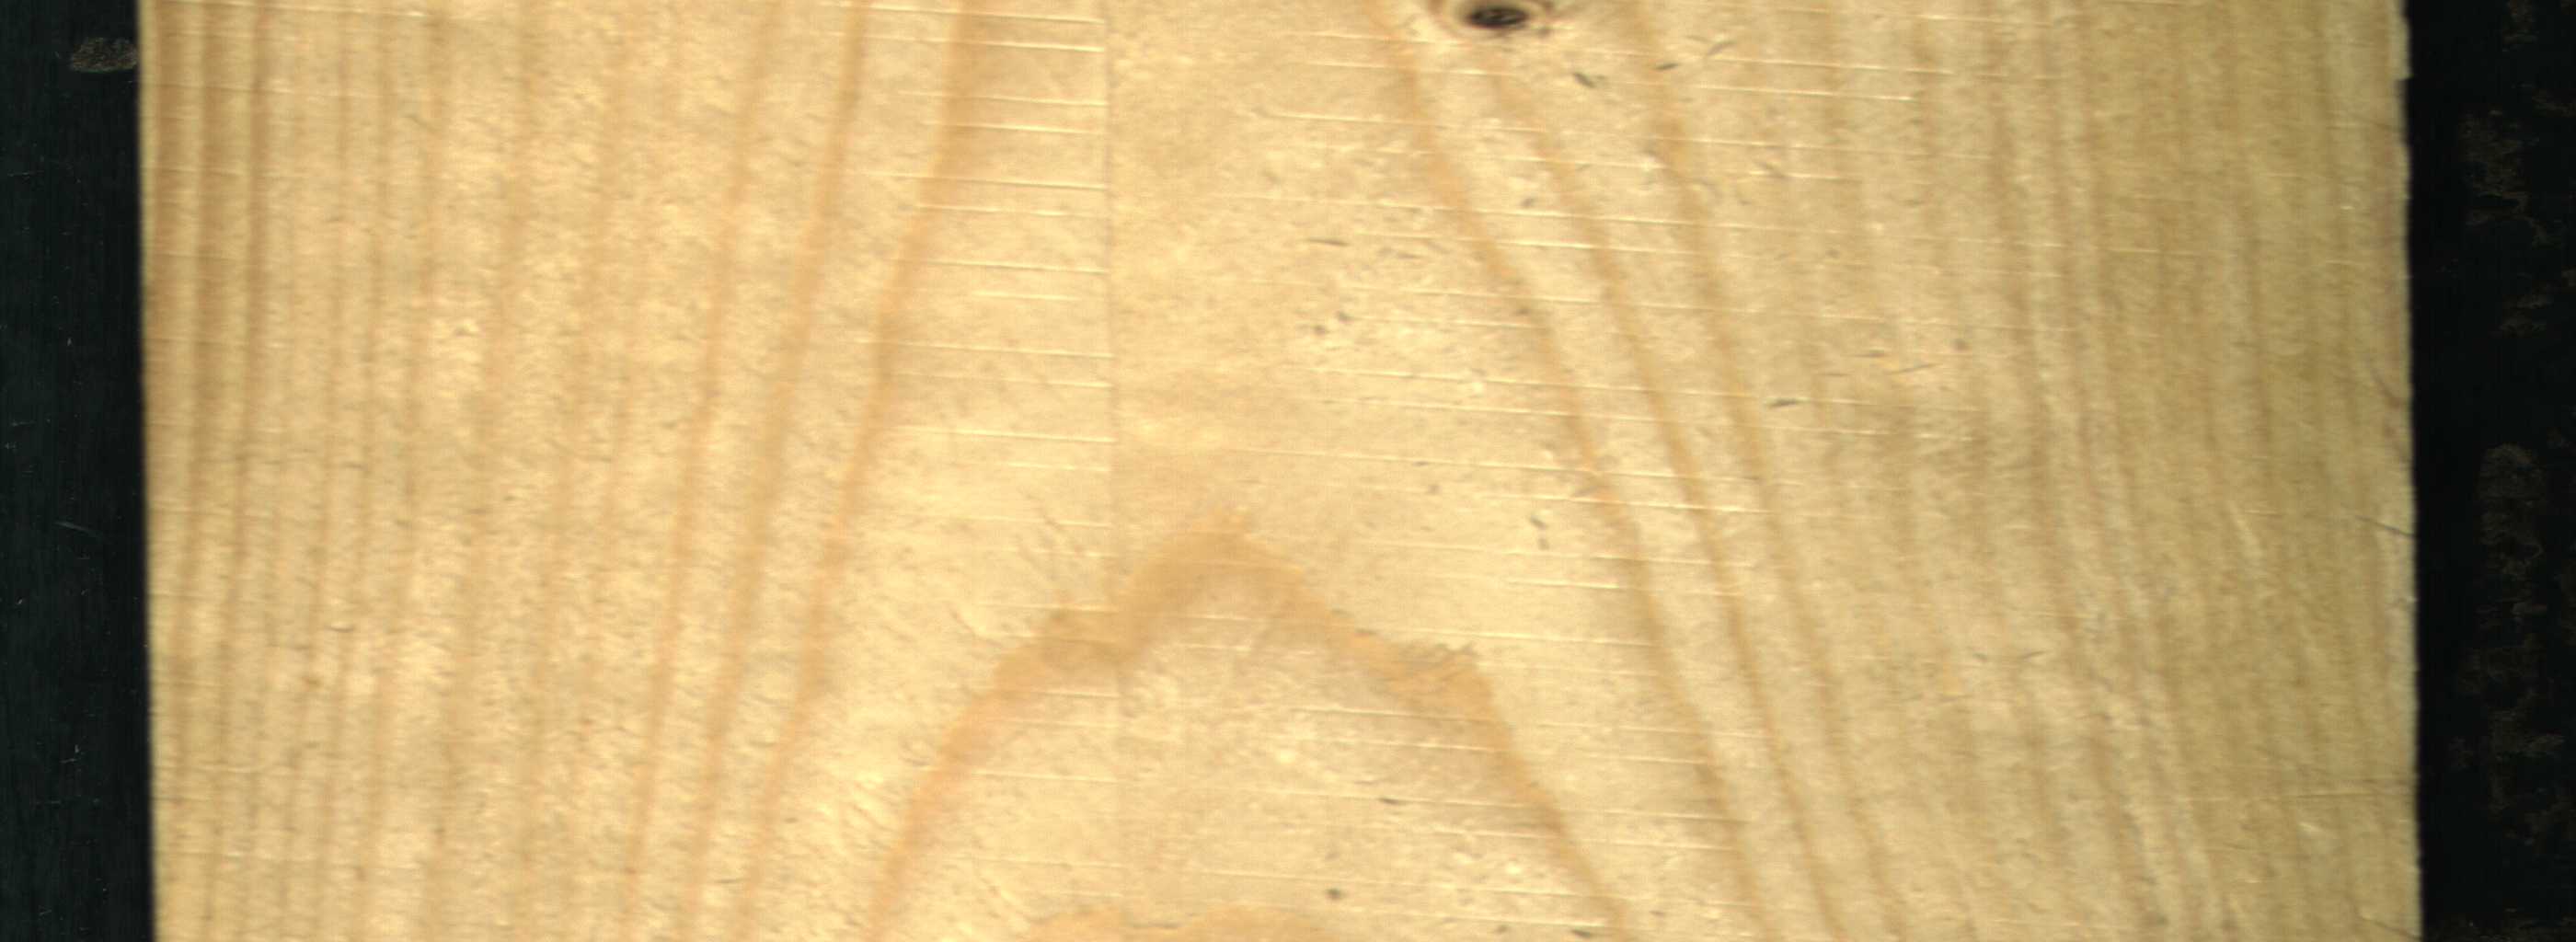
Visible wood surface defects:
Live_Knot